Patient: sex F, age 60
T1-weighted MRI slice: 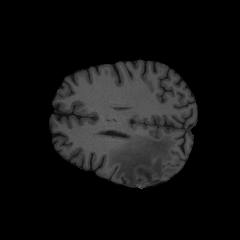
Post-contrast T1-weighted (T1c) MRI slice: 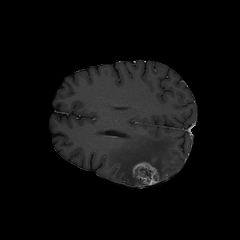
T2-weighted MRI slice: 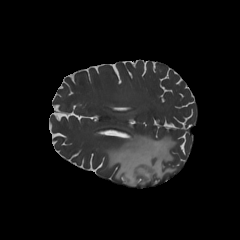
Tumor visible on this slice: yes
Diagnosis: Glioblastoma, IDH-wildtype
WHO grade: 4